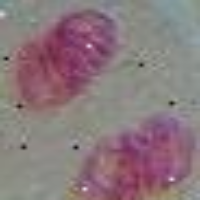
Label: telophase